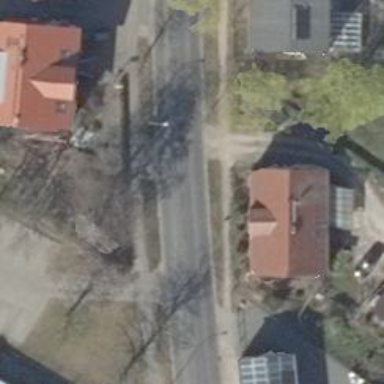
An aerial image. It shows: Asphalt road with separate sidewalks on both sides.